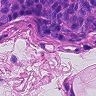
Metastatic tissue present: yes